Aerial crown-view tile of a tropical tree (Barro Colorado Island, Panama), acquired 20250124:
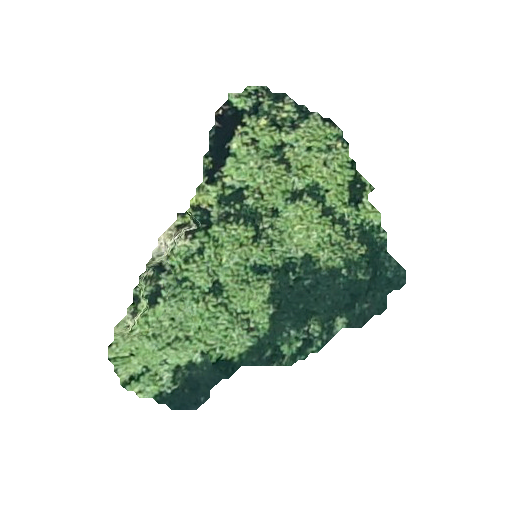
Species: Tachigali panamensis
GBIF accepted scientific name: Tachigali panamensis
Crown area: 82.427 m²